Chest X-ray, PA view. Patient: 75 years old, sex F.
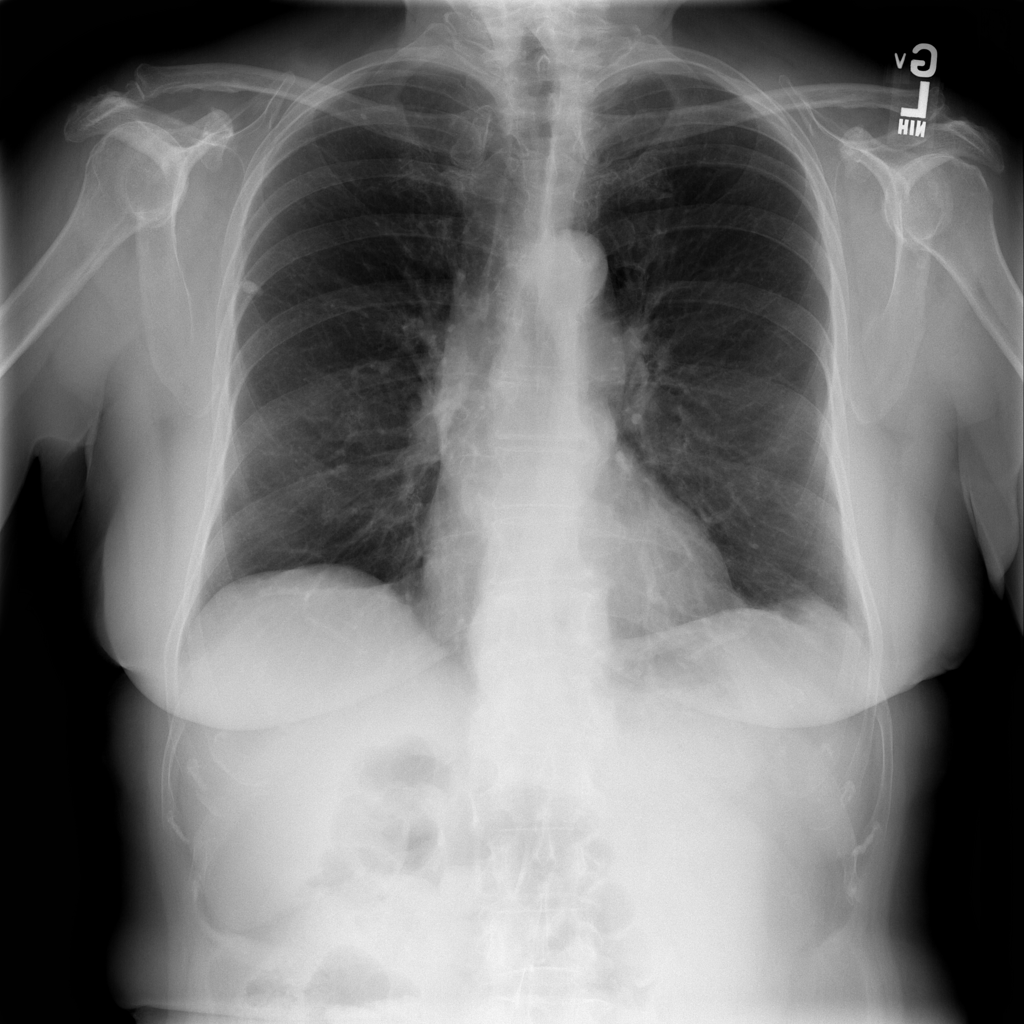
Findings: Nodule